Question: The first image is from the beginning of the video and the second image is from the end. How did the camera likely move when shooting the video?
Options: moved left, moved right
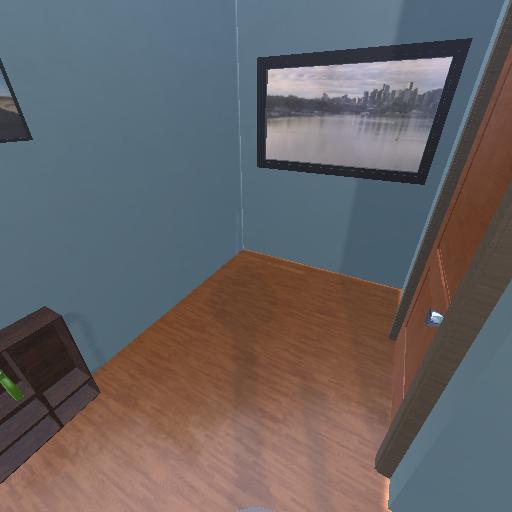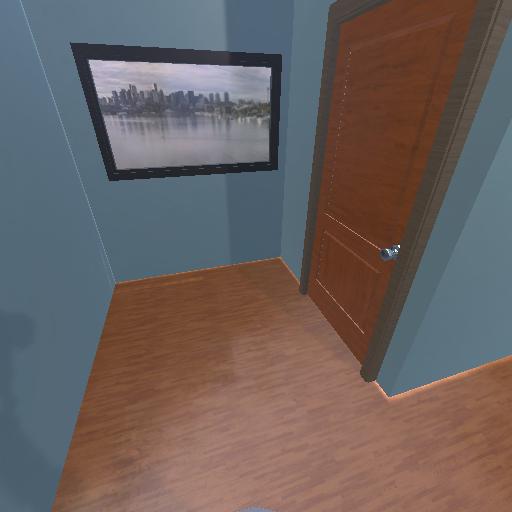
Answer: moved left